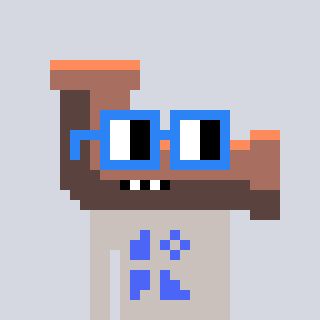
a pixel art character with square blue glasses, a pipe-shaped head and a foggrey-colored body on a cool background